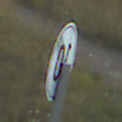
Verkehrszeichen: EndeGeschwindigkeit10
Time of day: SunriseSunset
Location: Outdoor (RoadRail)
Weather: PartlyCloudy
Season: NotSpecified
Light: Natural